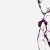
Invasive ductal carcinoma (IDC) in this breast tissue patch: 0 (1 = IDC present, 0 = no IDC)